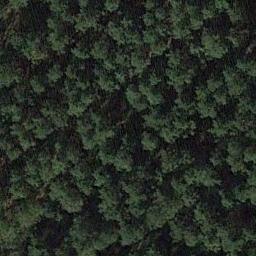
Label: forest